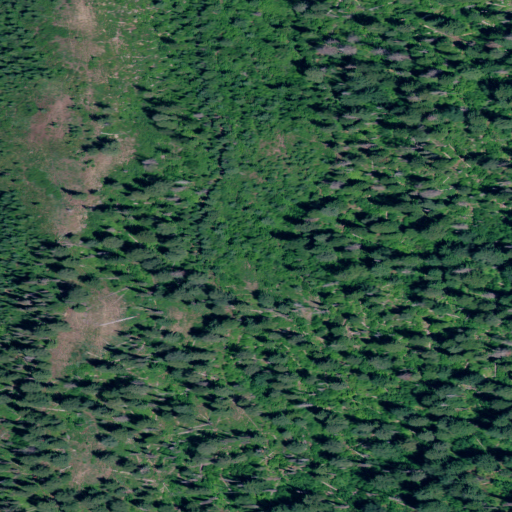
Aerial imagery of ridge(s) in Idaho named Uranus Ridge containing only evergreen forest